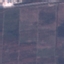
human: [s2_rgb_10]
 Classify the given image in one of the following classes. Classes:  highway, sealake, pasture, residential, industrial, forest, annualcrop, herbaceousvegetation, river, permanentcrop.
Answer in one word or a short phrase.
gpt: PermanentCrop